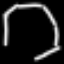
Label: octagon